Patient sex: M
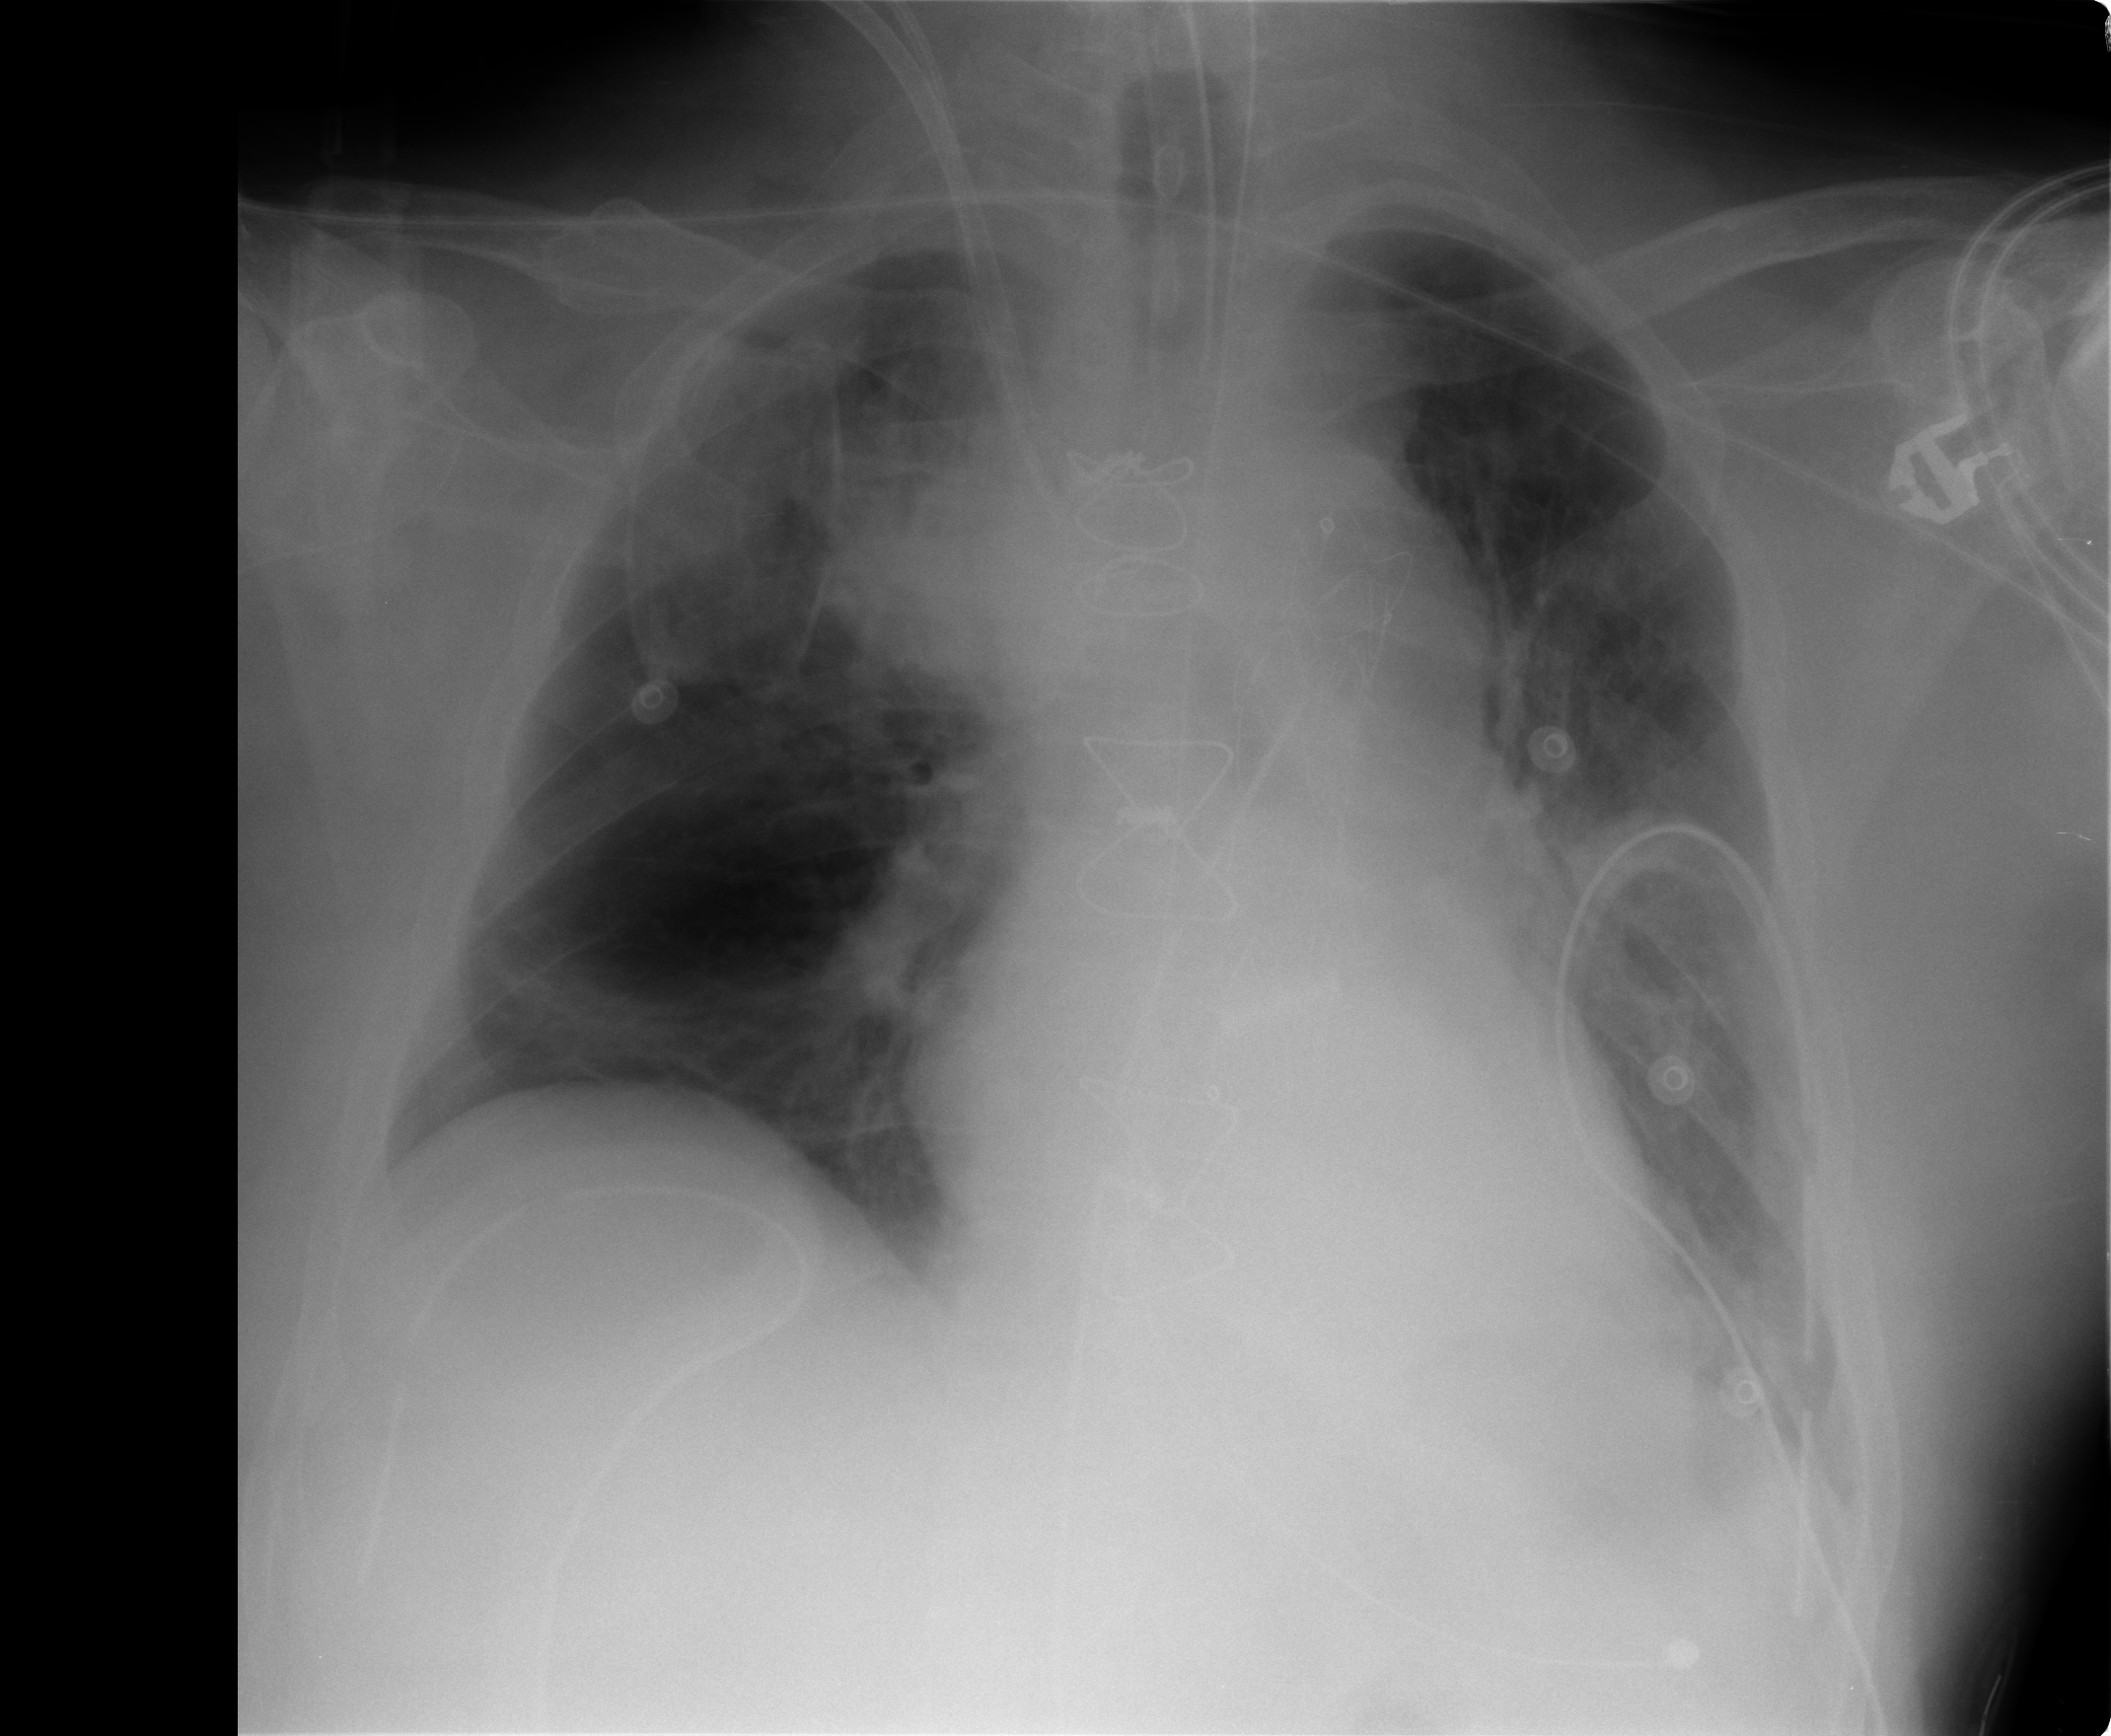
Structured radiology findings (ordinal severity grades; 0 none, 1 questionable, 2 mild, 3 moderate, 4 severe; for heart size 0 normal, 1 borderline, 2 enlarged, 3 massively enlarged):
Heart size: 0
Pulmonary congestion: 1
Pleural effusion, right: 1
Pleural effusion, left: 1
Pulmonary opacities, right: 0
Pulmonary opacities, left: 0
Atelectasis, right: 2
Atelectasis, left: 2